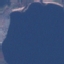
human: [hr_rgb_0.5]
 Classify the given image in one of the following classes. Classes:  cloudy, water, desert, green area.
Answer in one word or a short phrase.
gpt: water